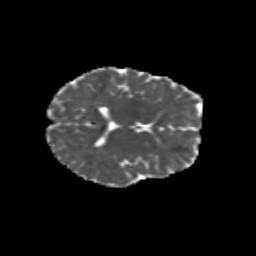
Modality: MD
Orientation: axial
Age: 11
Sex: female
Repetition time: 9.512 s
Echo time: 0.089 s